Question: I have a small interrogation concerning my grammar.
I want to parse strings, like the following :
'''
"(ICOM LIKE '%bridge%' or ICOM LIKE '%Munich%')"
'''
I ended up with the following grammar (a bit more complex than needed I know) :
// Aiming at parsing a complete BQS formed Query
'''
grammar Logic;
options {
output=AST;
}
tokens {
NOT_LIKE;
}
/*------------------------------------------------------------------
* PARSER RULES
*------------------------------------------------------------------*/
// precedence order is (low to high): or, and, not, [comp_op, geo_op, rel_geo_op, like, not like, exists], ()
parse
: expression EOF -> expression
; // ommit the EOF token
expression
: query
;
query
: term (OR^ term)* // make 'or' the root
;
term
: factor (AND^ factor)*
;
factor
: (notexp -> notexp) ( NOT LIKE e=notexp -> ^(NOT_LIKE $factor $e))?
;
notexp
: NOT^ like
| like
;
like // this one has to be completed (a lot)
: atom (LIKE^ atom)*
;
atom
: ID
| | '(' expression ')' -> expression
;
/*------------------------------------------------------------------
* LEXER RULES
*------------------------------------------------------------------*/
// GENERAL OPERATORS:
//NOTLIKE : 'notlike' | 'NOTLIKE'; // whitespaces have been removed
LIKE : 'like' | 'LIKE';
OR : 'or' | 'OR';
AND : 'and' | 'AND';
NOT : 'not' | 'NOT';
//ELEMENTS
CONSTANT_EXPRESSION : DATE | NUMBER | QUOTED_STRING;
ID : (CHARACTER|DIGIT)+;
WHITESPACE : ( ' ' | ' ' | '
' | '
'| '
' )+ { $channel = HIDDEN; } ;
fragment DATE : ''' YEAR '/' MONTH '/' DAY (' ' HOUR ':' MINUTE ':' SECOND)? ''';
fragment QUOTED_STRING : ''' (CHARACTER)+ ''' ;
//UNITS
fragment CHARACTER : ('a'..'z' | 'A'..'Z'|'.'|'''|'%'); // FIXME: Careful, should be all ASCII
fragment DIGIT : '0'..'9' ;
fragment DIGIT_SEQ :(DIGIT)+;
fragment DEL : SPACE ',' SPACE ; //Delimiter + may be space behind
fragment NUMBER : (SIGN)? DIGIT_SEQ ('.' (DIGIT_SEQ)?)?; // should be given in decimal degrees, North is 0 and direction is clockwise, range is 0 to 360
fragment SIGN : '+' | '-';
fragment YEAR : DIGIT DIGIT DIGIT DIGIT;
fragment MONTH : DIGIT DIGIT;
fragment DAY : DIGIT DIGIT;
fragment HOUR : DIGIT DIGIT;
fragment MINUTE : DIGIT DIGIT;
fragment SECOND : DIGIT (DIGIT)? ('.' (DIGIT)+)?;
fragment SPACE : (' ')?;// used to increase compatibility
'''
Thing is, I have this message when creating the AST :
'''
line 1:11 no viable alternative at input ''%bridge%''
line 1:35 no viable alternative at input ''%Munich%''
'''
The generated tree is though correct (as far as I'm concerned at least):

So, could anyone give me a hint about what's wrong in there ? I think character contains all extra characters needed to correclty parse this expression. . .
Thanks !
As usual, some Java code to quickly test the grammar :
'''
import org.antlr.runtime.*;
import org.antlr.runtime.tree.*;
import org.antlr.stringtemplate.*;
public class Main {
public static void main(String[] args) throws Exception {
// the expression
String src = "(ICOM LIKE '%bridge%' or ICOM LIKE '%Munich%')";
// create a lexer & parser
//LogicLexer lexer = new LogicLexer(new ANTLRStringStream(src));
//LogicParser parser = new LogicParser(new CommonTokenStream(lexer));
LogicLexer lexer = new LogicLexer(new ANTLRStringStream(src));
LogicParser parser = new LogicParser(new CommonTokenStream(lexer));
// invoke the entry point of the parser (the parse() method) and get the AST
CommonTree tree = (CommonTree)parser.parse().getTree();
// print the DOT representation of the AST
DOTTreeGenerator gen = new DOTTreeGenerator();
StringTemplate st = gen.toDOT(tree);
System.out.println(st);
}
}
'''
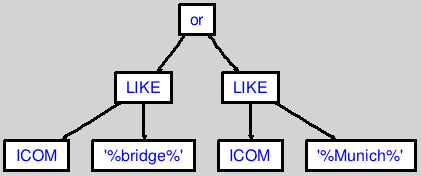
Answer: I see 3 issues:
## 1
Your 'atom' rule matches epsilon (nothing):
'''
atom
: ID
| | '(' expression ')' -> expression
;
'''
'| |'
causing your grammar to be ambiguous. I guess it should be:
'''
atom
: ID
| '(' expression ')' -> expression
;
'''
## 2
Your 'fragment CHARACTER' matches a single quote while this single quote also denotes the end of the 'fragment QUOTED_STRING'.
I guess 'CHARACTER' should be this instead:
'''
fragment CHARACTER : ('a'..'z' | 'A'..'Z' | '.' | '%');
'''
## 3
Nowhere in your parser rule you match the token 'CONSTANT_EXPRESSION', so the AST you posted could never have been created by a parser generated from the grammar you posted. I presume you'd want to match it in the 'atom' rule like this:
'''
atom
: ID
| CONSTANT_EXPRESSION
| '(' expression ')' -> expression
;
'''
With the changes outlined above, I get the following AST without any errors being printed to the console: